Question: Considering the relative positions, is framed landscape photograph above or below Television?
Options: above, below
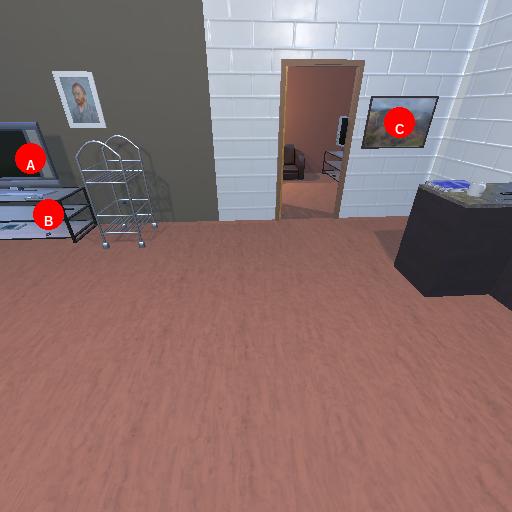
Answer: above